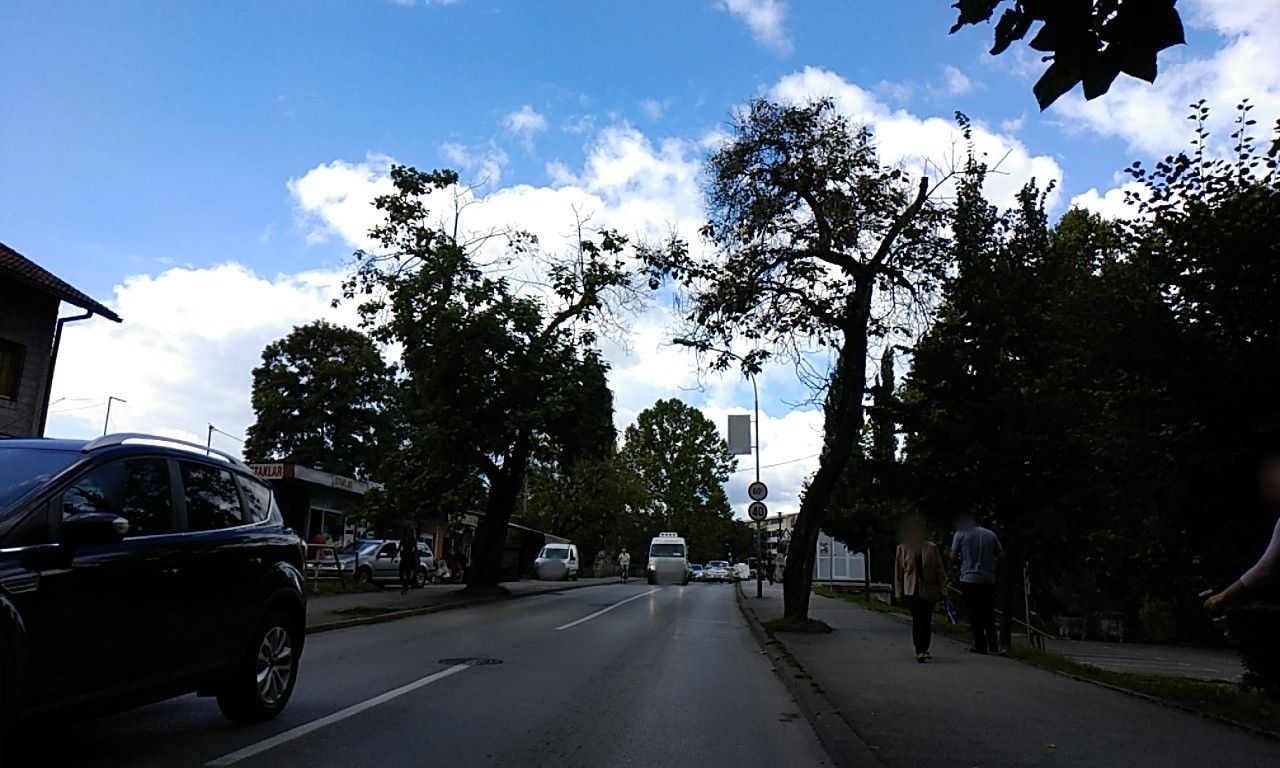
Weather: clear
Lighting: day
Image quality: good
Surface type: cycling surface
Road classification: footway, steps, service
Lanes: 2
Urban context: dense urban cluster
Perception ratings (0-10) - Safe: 7.14, Lively: 8.69, Beautiful: 8.64, Boring: 2.8, Depressing: 2.34, Wealthy: 8.3